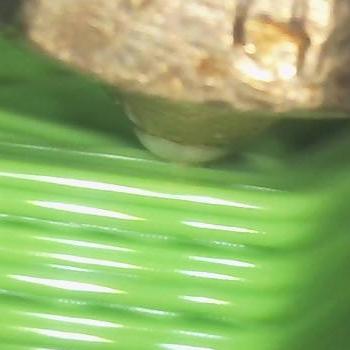
Flow rate: 188%